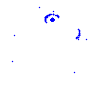
Particle: kaon